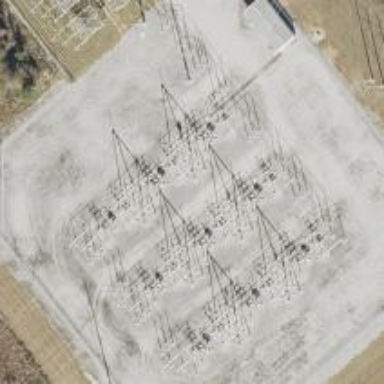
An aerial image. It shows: Switch for power supply.